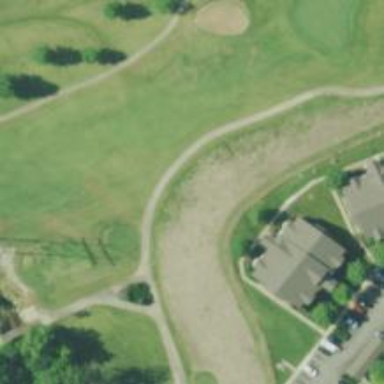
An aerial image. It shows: Grassy area designated as golf fairway.